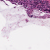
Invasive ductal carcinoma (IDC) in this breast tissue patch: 0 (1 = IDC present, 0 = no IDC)